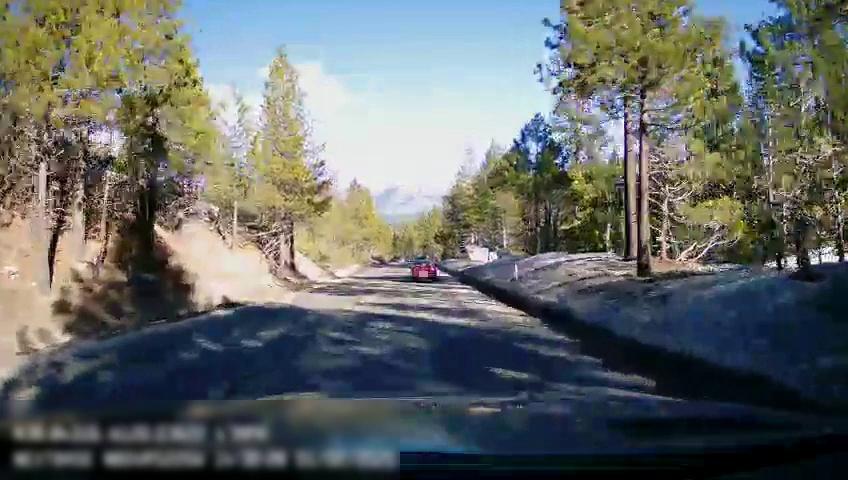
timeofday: Day
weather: Sunny
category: Drivable Space
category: Vehicles | Car